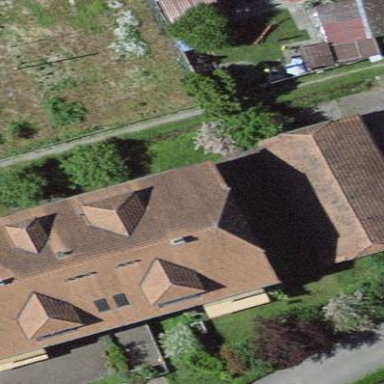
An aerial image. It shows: Residential building.